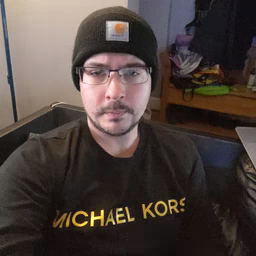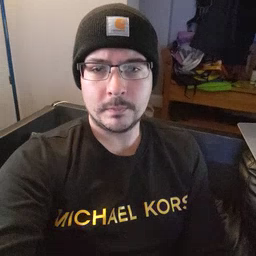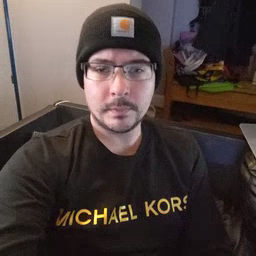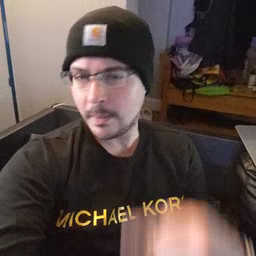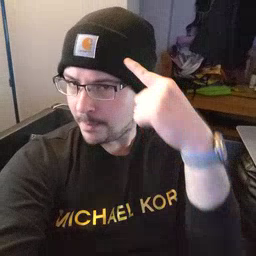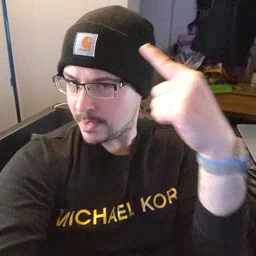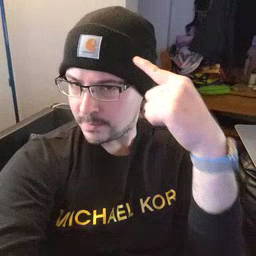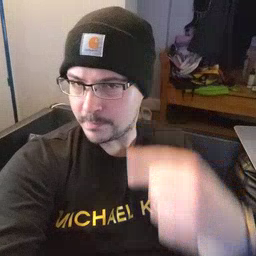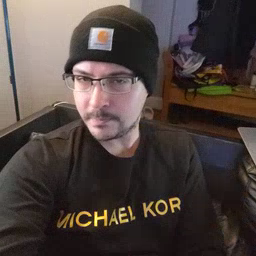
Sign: penny